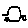
Label: car